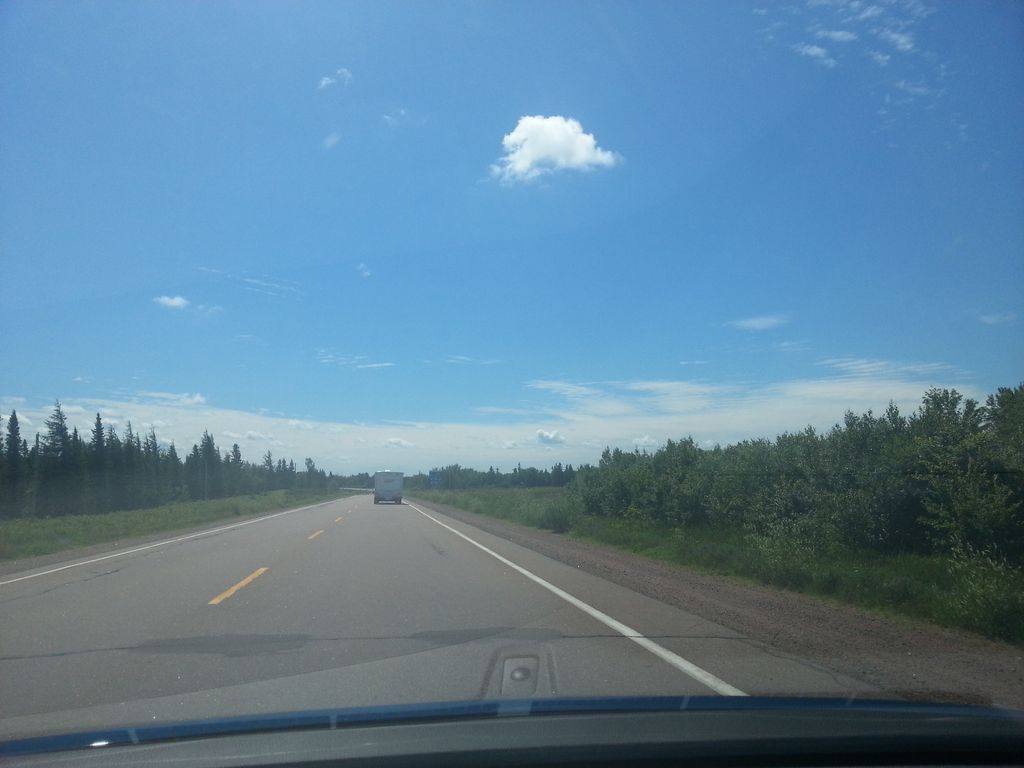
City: charlottetown